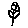
Label: flower